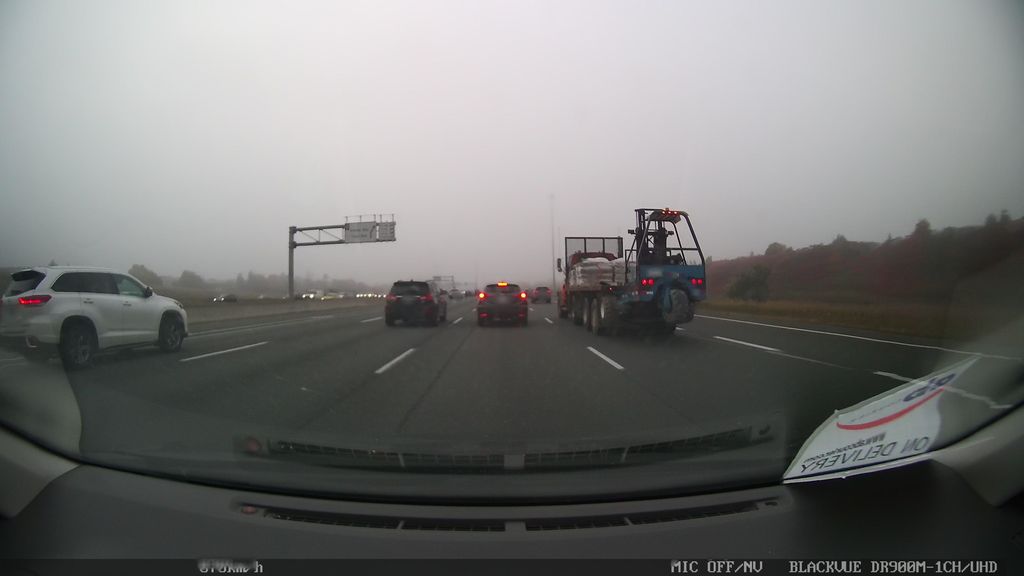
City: toronto